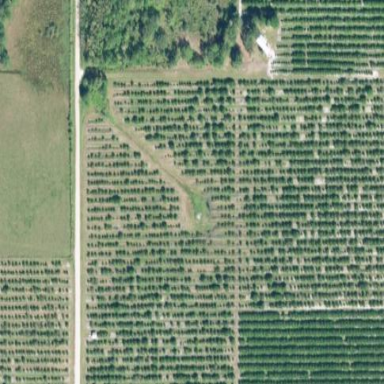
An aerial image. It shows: Orchard.